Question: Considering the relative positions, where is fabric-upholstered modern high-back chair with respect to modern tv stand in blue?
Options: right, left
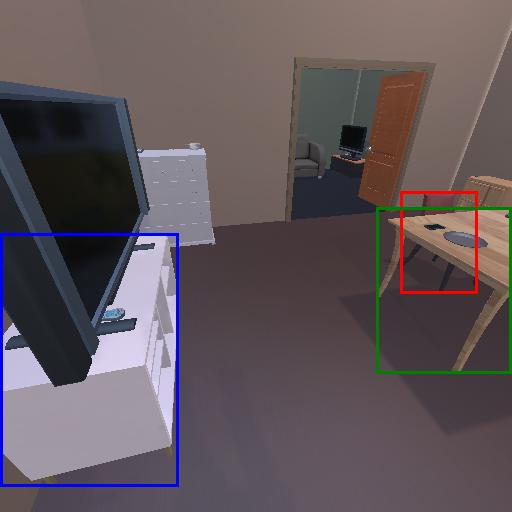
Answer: right